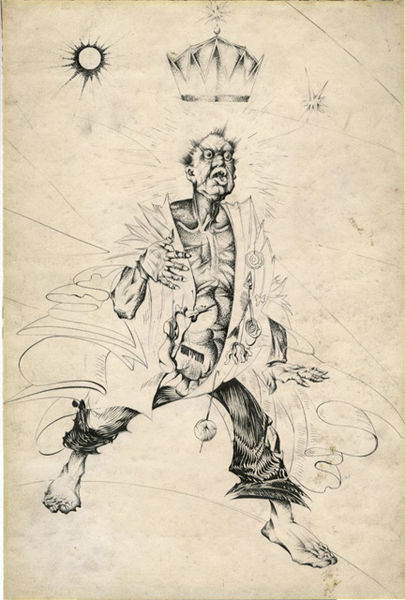
Titel: The Idiot, The Idiot
Künstler: Aleksandr Grinev
Standort: Amherst (Massachusetts, USA)
Institution: Mead Art Museum, Amherst College
Schlagwörter: crown, king, man, sun, drawing, pencil, charcoal, eclipse, graphite, bruegel, crazy, loco, insane, metaphysical, ecplise